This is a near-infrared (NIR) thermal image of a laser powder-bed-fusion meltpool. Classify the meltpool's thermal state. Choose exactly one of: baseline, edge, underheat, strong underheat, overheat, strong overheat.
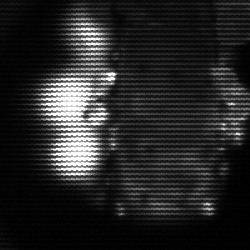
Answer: strong underheat